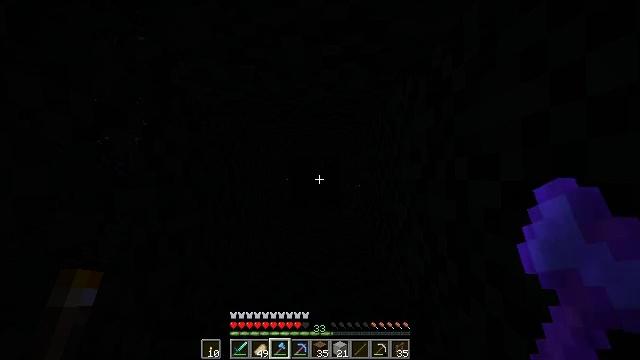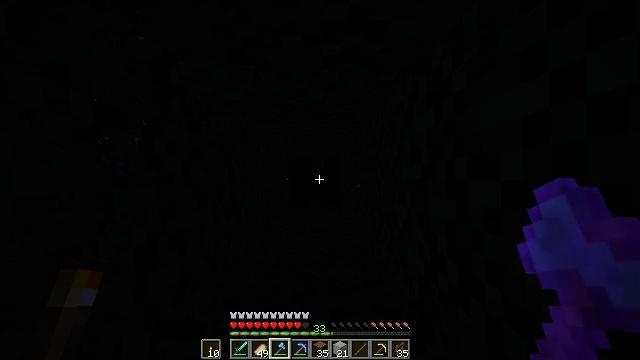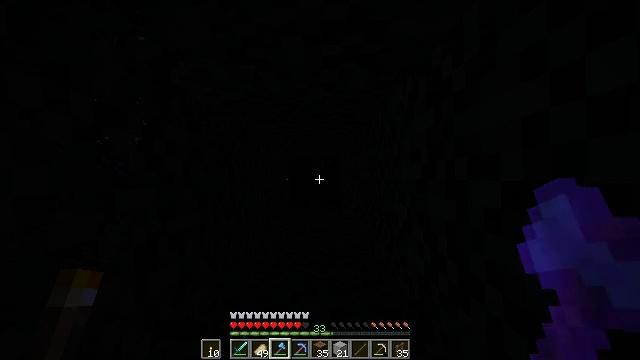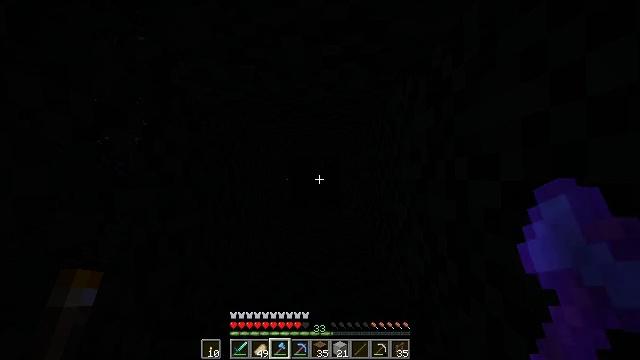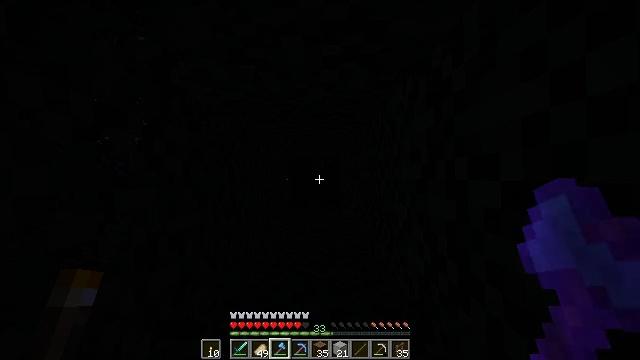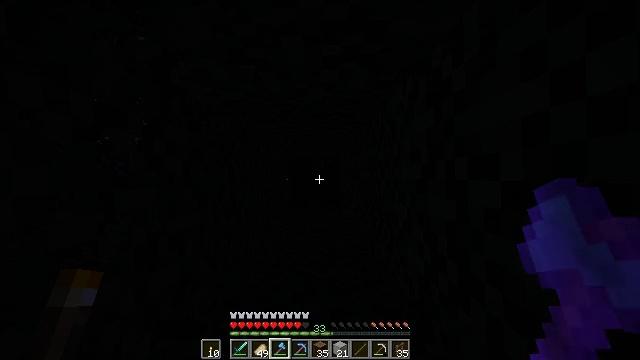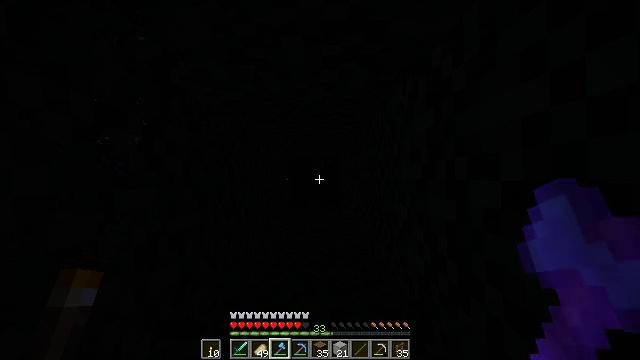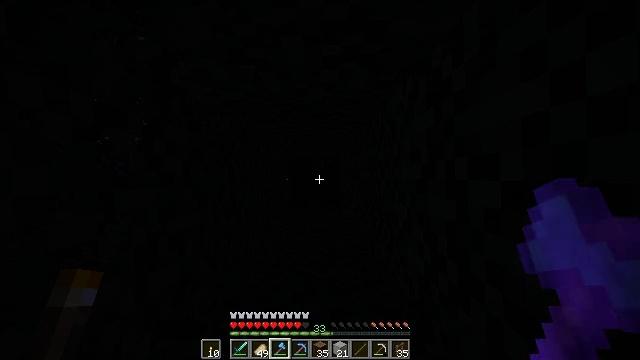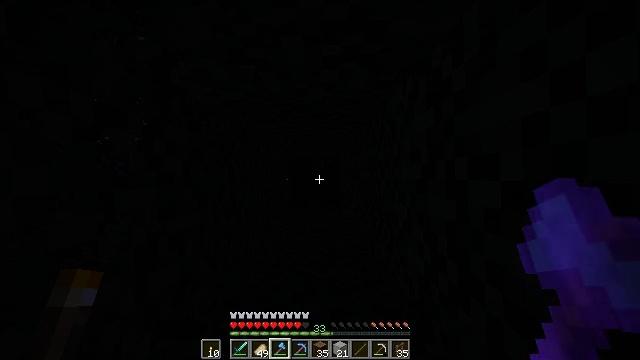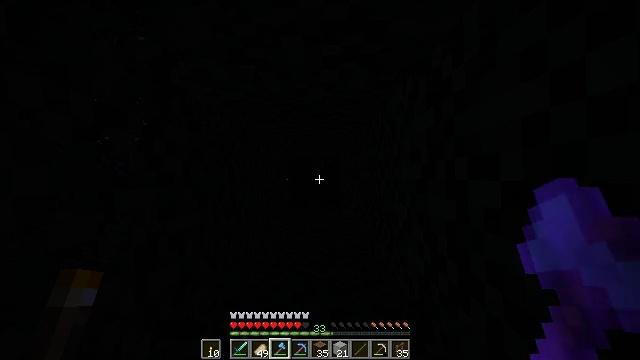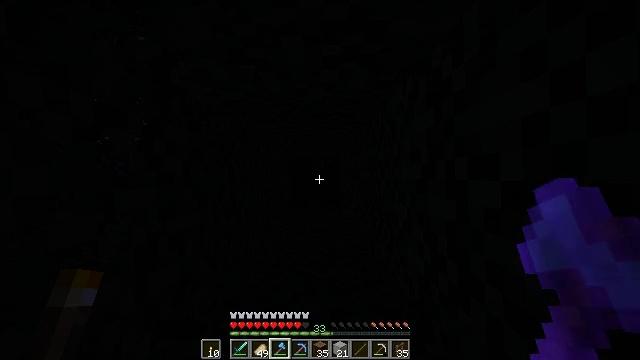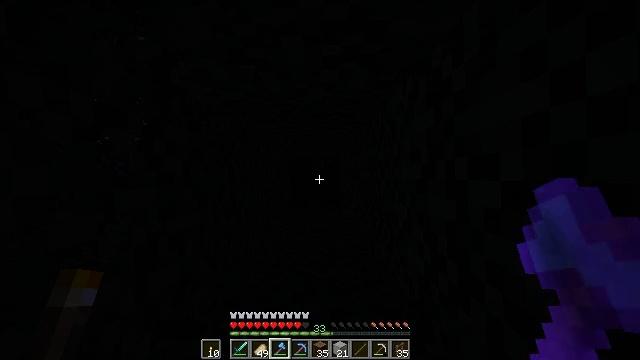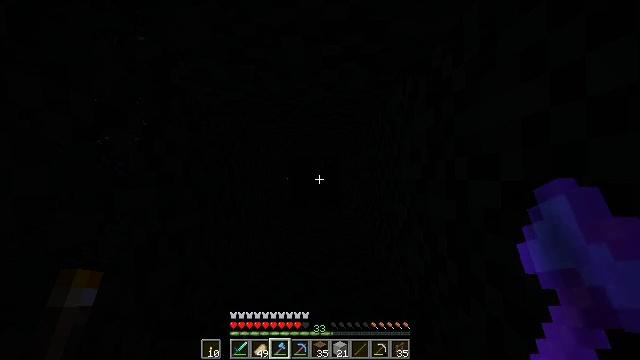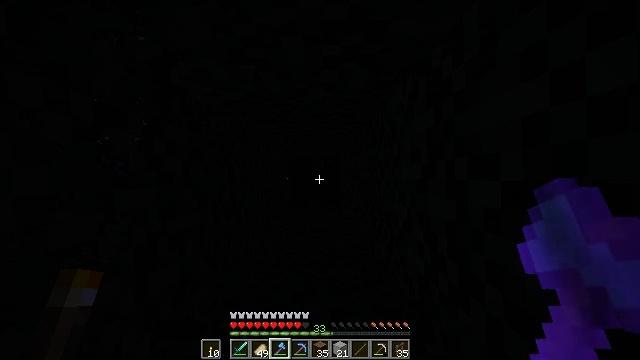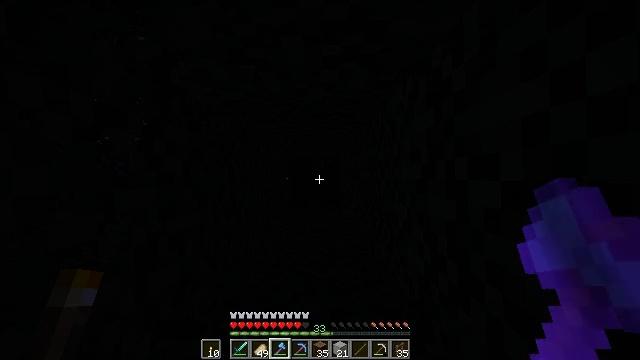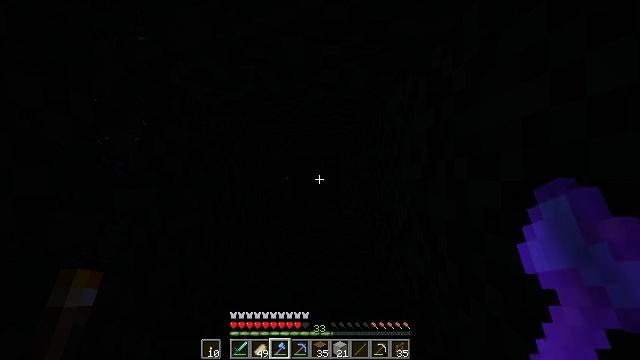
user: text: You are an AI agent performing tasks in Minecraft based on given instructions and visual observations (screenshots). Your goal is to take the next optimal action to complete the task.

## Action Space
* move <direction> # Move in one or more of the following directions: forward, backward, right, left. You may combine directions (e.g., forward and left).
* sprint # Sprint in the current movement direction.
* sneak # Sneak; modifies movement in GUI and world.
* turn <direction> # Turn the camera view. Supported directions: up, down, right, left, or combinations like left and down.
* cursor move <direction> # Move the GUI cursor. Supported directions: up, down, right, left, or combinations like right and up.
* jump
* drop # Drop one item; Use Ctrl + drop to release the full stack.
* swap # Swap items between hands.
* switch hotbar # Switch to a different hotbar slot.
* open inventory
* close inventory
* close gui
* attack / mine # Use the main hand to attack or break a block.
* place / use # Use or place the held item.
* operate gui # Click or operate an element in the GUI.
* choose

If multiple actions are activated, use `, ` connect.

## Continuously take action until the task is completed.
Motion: motion action
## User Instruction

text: Mine the brown bed to pick it up.
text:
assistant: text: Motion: no_op
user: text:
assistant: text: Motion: no_op
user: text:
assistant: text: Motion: no_op
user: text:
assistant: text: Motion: no_op
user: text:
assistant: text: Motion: no_op
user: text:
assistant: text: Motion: no_op
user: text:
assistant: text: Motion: no_op
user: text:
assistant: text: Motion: no_op
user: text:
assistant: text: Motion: no_op
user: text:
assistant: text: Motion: no_op
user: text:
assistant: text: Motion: no_op
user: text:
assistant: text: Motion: no_op
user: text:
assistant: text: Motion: no_op
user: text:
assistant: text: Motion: no_op
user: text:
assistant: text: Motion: no_op
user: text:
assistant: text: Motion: no_op
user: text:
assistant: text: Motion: no_op
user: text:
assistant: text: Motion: no_op
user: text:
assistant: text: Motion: no_op
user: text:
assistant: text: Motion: no_op
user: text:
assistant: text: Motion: no_op
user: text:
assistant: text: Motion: no_op
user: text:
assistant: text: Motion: no_op
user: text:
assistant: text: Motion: no_op
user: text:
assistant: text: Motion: no_op
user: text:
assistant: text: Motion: no_op
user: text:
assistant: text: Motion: no_op
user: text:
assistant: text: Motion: no_op
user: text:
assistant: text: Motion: no_op
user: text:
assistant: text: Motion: no_op